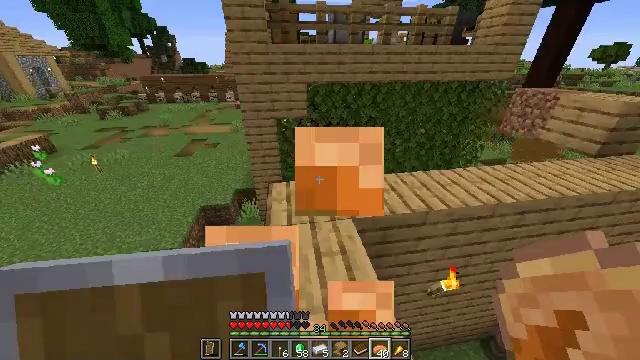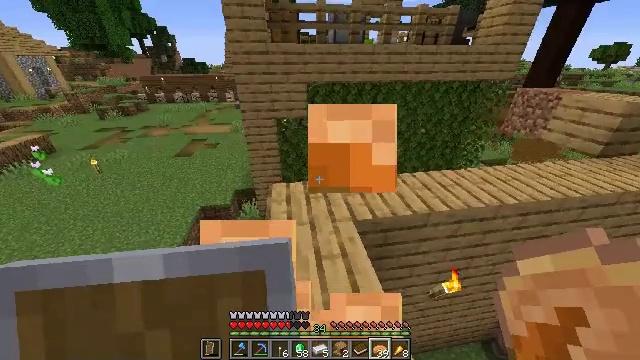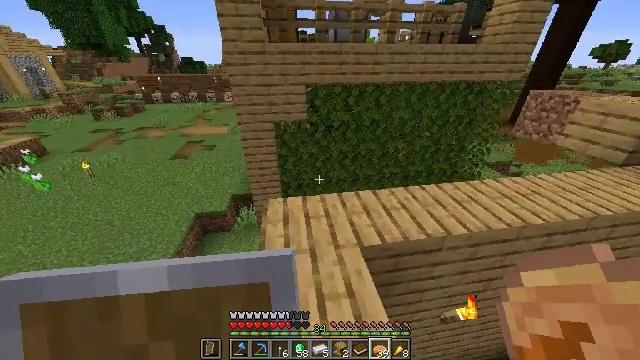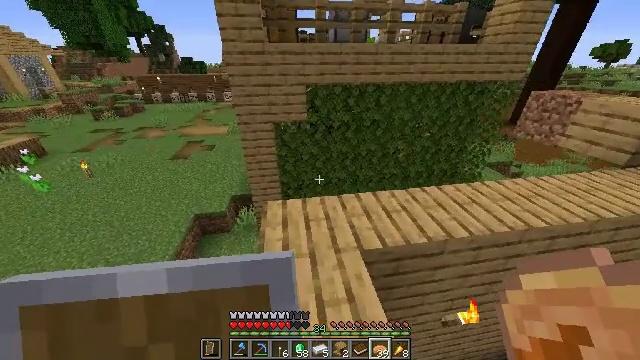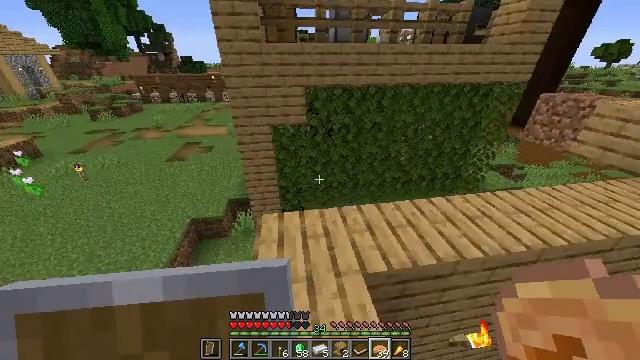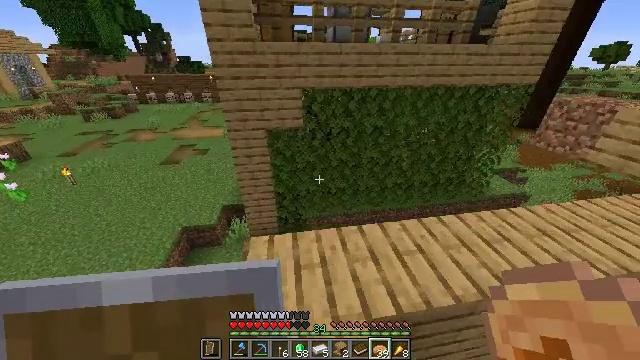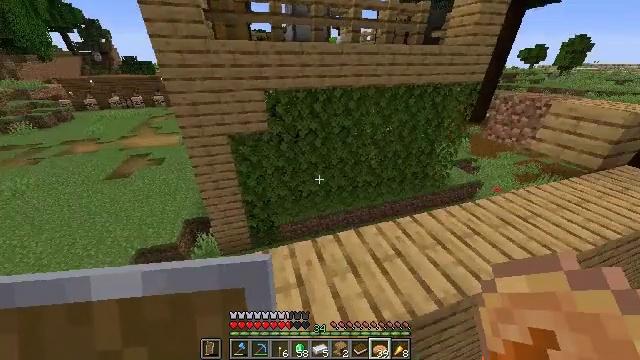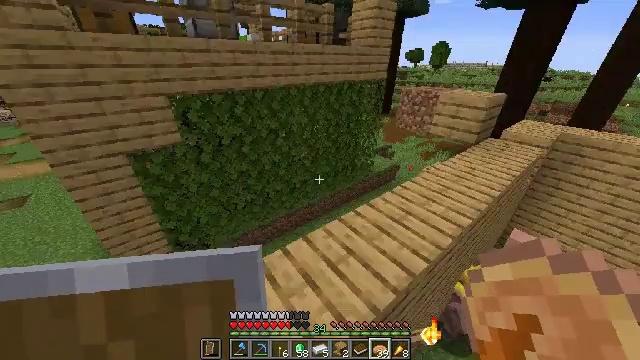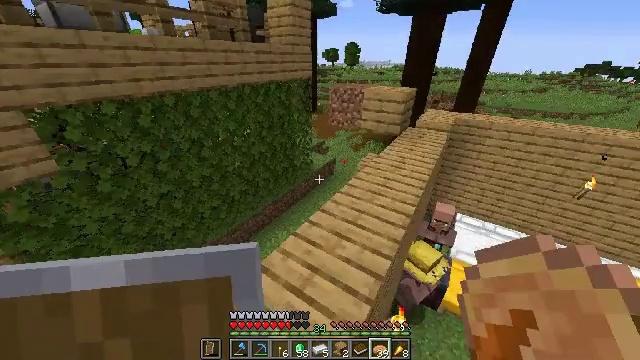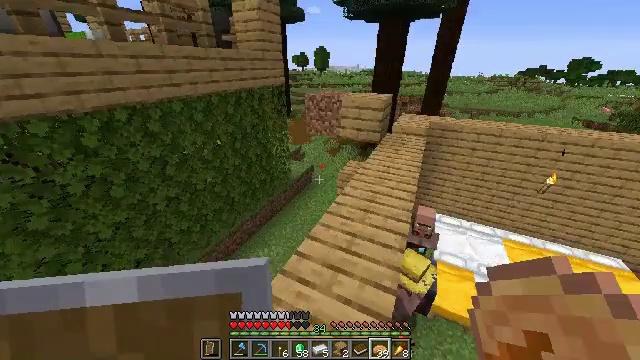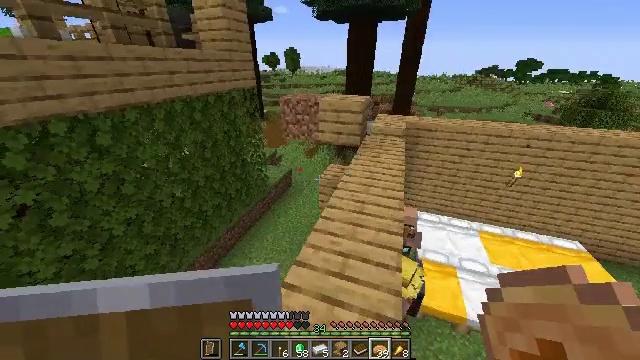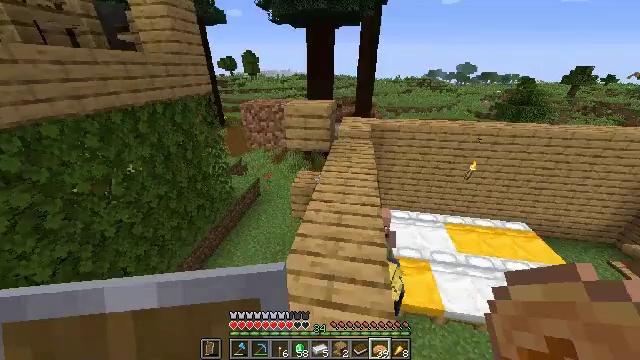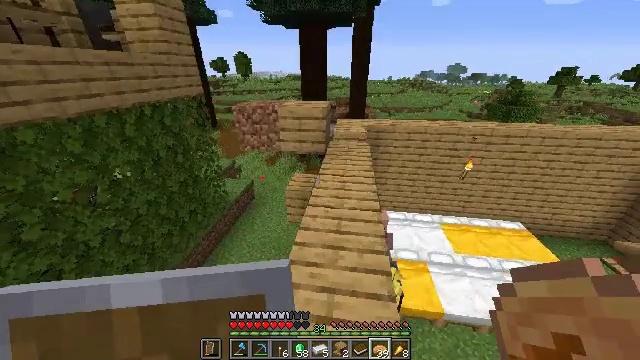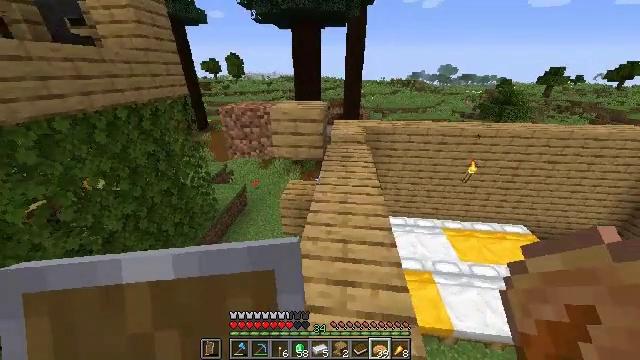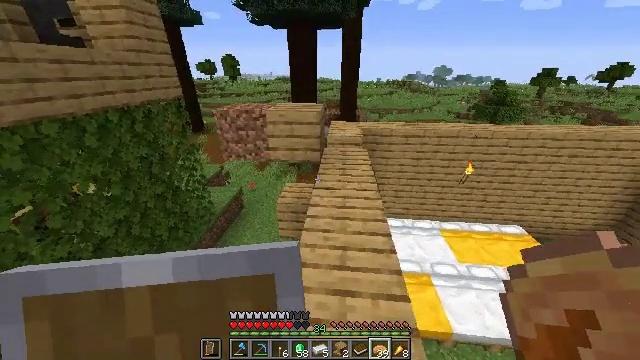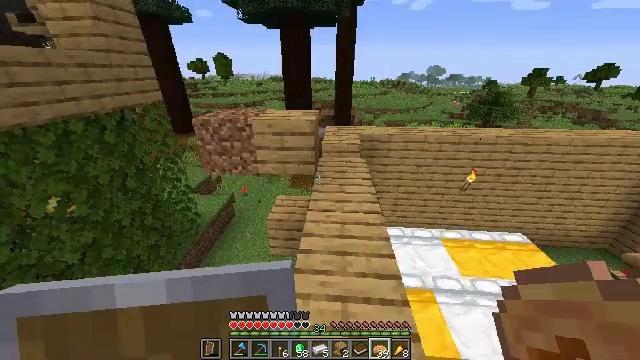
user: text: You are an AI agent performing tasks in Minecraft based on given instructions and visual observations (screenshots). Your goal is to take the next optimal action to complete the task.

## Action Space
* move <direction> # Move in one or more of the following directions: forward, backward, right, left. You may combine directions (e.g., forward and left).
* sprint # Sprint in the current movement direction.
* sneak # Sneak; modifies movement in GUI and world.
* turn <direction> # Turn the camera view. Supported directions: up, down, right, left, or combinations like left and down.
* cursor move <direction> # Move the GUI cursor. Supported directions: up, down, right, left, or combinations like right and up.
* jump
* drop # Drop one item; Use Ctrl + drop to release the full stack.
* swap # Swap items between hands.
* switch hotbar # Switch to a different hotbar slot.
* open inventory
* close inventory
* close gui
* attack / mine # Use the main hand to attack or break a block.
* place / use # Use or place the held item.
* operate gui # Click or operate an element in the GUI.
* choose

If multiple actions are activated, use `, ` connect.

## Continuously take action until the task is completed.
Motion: motion action
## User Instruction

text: Drop an iron axe.
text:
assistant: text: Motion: move forward, sprint
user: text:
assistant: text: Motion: move forward, sprint
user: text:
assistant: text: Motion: move forward, sprint
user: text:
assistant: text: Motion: move forward, sprint
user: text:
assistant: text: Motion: move forward, sprint
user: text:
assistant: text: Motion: move forward, sprint, turn right
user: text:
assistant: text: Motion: move forward, sprint, turn right
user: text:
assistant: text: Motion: move forward, sprint, turn right
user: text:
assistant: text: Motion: move forward, sprint, turn right and up
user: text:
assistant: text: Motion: move forward, sprint, turn right
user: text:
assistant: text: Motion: move forward, sprint, turn right
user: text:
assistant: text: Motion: move forward, sprint, turn right
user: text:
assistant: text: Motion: move forward, sprint, turn right
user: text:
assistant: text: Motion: move forward, sprint
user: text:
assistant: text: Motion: move forward, sprint, turn right
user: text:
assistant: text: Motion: move forward and move right, sprint, turn right
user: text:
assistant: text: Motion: move forward and move right, sprint
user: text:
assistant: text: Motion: move forward, sprint, turn left
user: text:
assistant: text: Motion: move forward, sprint, turn left and up
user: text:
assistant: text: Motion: move forward, sprint, turn left and up
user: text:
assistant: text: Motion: move forward, sprint, turn left
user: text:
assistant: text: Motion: move forward, sprint, turn left
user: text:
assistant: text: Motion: move forward, sprint, turn left, jump
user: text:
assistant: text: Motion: move forward, sprint, turn left, jump
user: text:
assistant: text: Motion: move forward, sprint, turn left, jump
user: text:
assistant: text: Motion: move forward, sprint, turn left
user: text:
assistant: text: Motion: move forward, sprint, turn left and up
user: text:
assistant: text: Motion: move forward, sprint, turn left
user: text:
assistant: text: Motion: move forward, sprint, turn left
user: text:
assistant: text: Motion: move forward, sprint, turn left and up